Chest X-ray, PA view. Patient: 36 years old, sex F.
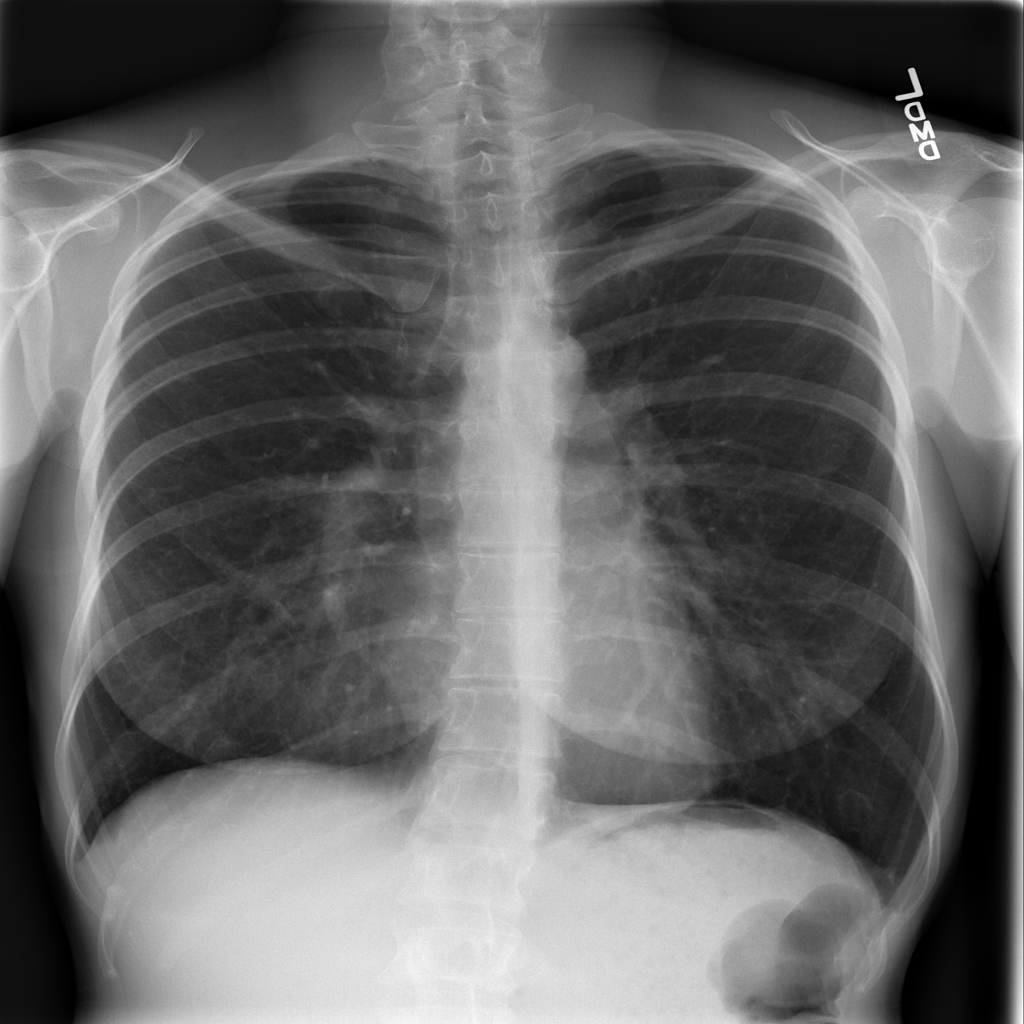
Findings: No Finding